Question: We develop a business webframework which is based on complex XML structures. Especially our fullqualified IDs add very much noise to the XML model. We would like to reduce and separate different IDs with a visual editor enhancement for Eclipse.
We have a simple approach where Eclipse should hide those complex IDs and mark them given to their type. We have IDs which refer different types so we could color the buttons in this mockup differently and have a nice view of those reduced IDs.
We already have an own XML Editor with auto completion support for IDs which are shared across files. It would be great when we were able to implement this concept idea.
The "button" shall expand to their complex ID on click or hover. The second mock image shows the expanded state, the first the collapsed state.

Are there any ideas, if this is even possible to achieve in Eclipse RCP? Where to start with this idea? Maybe this example is a little bit contrived. We want to expand this functionality and have much more ideas for those "buttons".
Thanks in advance.
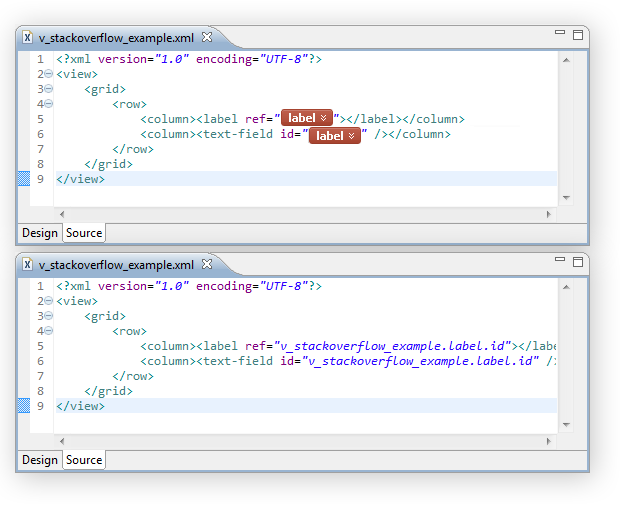
Answer: It is possible to implement your own Eclipse XML editor using an Eclipse plug-in. You would extend any of the existing Eclipse text editors.
It is possible to get the source code for the Eclipse XML editor, and extend that source code to meet your needs. This would also be deployed as an Eclipse plug-in.
I don't think it's possible to add functionality to the Eclipse XML editor using Eclipse extensions.